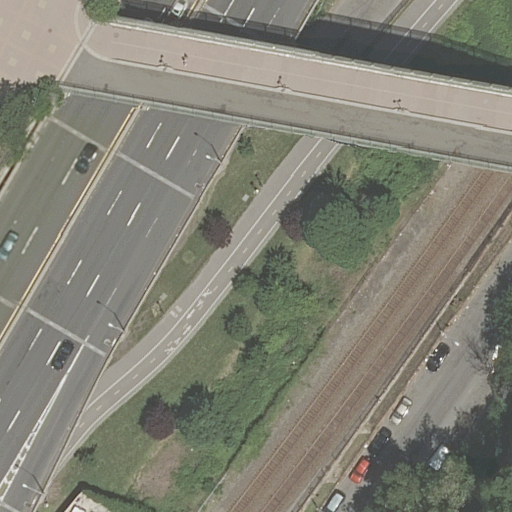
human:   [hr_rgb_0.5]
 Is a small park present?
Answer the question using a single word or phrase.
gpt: no

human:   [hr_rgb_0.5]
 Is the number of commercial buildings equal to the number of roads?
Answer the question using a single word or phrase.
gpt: no

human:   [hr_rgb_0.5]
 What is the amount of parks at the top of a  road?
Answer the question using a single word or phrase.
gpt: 2

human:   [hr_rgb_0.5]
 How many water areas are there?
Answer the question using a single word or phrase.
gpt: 0

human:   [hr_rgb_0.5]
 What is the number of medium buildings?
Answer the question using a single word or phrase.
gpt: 0

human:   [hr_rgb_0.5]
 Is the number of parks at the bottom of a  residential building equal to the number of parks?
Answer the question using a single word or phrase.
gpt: no

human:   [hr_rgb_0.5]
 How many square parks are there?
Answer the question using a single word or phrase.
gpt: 0

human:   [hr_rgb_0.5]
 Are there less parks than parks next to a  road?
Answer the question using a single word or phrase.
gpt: no

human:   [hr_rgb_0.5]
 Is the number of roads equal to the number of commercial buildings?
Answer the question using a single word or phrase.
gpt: no

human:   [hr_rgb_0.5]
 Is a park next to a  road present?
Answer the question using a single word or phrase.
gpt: yes

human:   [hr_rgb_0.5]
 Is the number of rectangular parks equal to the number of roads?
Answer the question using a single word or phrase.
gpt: no

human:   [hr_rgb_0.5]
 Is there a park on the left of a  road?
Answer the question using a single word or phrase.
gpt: yes

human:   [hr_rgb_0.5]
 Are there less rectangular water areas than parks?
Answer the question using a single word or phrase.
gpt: yes

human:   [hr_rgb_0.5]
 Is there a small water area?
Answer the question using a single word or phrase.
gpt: no

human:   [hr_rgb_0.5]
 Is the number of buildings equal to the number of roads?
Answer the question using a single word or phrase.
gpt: no

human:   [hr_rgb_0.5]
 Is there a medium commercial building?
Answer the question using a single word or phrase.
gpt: no

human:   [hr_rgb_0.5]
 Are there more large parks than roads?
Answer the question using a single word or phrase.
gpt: no

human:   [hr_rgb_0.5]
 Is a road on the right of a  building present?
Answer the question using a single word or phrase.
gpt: no

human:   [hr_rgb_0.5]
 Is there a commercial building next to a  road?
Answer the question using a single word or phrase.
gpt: no

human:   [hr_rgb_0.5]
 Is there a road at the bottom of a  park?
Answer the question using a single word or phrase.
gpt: yes

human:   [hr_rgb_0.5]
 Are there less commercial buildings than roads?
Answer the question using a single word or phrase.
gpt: yes

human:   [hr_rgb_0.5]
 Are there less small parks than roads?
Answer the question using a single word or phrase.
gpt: yes

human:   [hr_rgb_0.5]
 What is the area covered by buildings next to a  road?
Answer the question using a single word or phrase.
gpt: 0m2

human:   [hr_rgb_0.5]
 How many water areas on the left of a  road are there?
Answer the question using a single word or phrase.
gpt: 0

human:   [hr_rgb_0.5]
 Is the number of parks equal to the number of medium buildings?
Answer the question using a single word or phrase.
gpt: no

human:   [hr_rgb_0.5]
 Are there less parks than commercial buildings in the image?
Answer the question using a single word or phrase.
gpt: no

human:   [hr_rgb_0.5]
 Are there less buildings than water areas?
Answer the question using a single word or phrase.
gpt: no

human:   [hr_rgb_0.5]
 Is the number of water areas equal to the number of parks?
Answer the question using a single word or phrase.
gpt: no

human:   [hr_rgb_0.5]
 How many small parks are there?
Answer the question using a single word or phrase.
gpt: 0

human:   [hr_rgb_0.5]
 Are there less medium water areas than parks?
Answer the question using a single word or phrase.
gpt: yes

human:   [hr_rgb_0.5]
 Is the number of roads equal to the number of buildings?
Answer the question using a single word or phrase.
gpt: no

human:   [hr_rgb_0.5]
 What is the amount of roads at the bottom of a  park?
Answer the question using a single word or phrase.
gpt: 8

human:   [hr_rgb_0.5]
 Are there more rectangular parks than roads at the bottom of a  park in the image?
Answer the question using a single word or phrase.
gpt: no

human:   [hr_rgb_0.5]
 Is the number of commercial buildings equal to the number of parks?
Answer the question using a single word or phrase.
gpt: no

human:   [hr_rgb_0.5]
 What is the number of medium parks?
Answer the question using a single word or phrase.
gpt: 0

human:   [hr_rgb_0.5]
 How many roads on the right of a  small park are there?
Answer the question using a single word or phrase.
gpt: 0